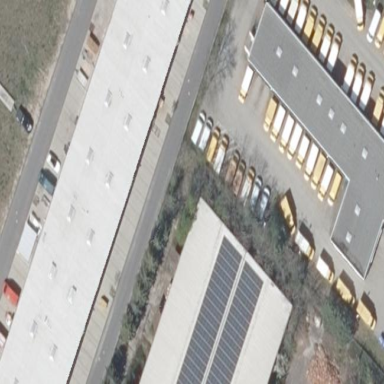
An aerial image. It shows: Industrial building.